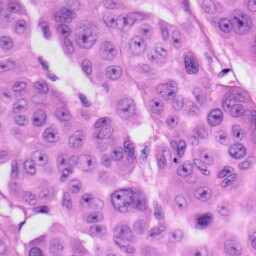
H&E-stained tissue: Skin